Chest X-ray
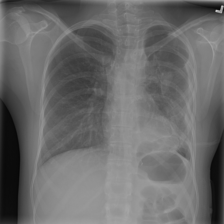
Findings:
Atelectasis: negative
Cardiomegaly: negative
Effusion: negative
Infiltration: negative
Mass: negative
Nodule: negative
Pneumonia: negative
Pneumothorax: positive
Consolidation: negative
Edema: negative
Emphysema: negative
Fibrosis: negative
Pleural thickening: negative
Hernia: negative